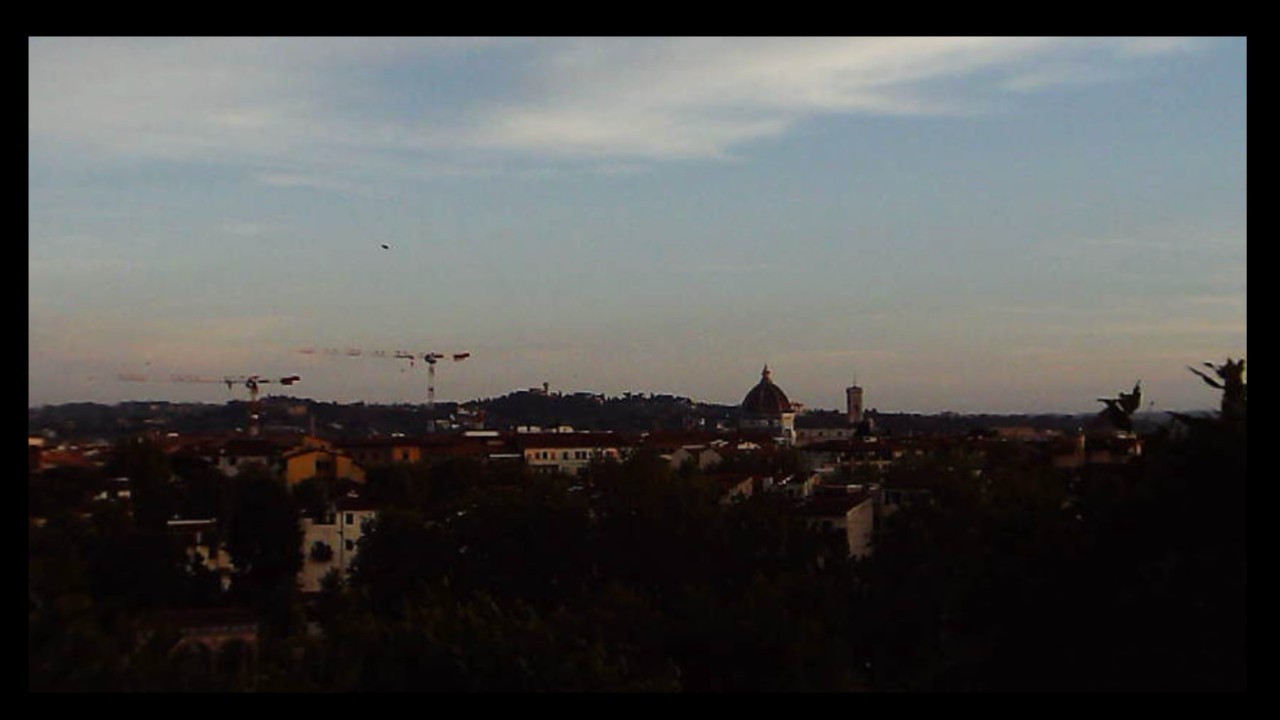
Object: Betafpv air75